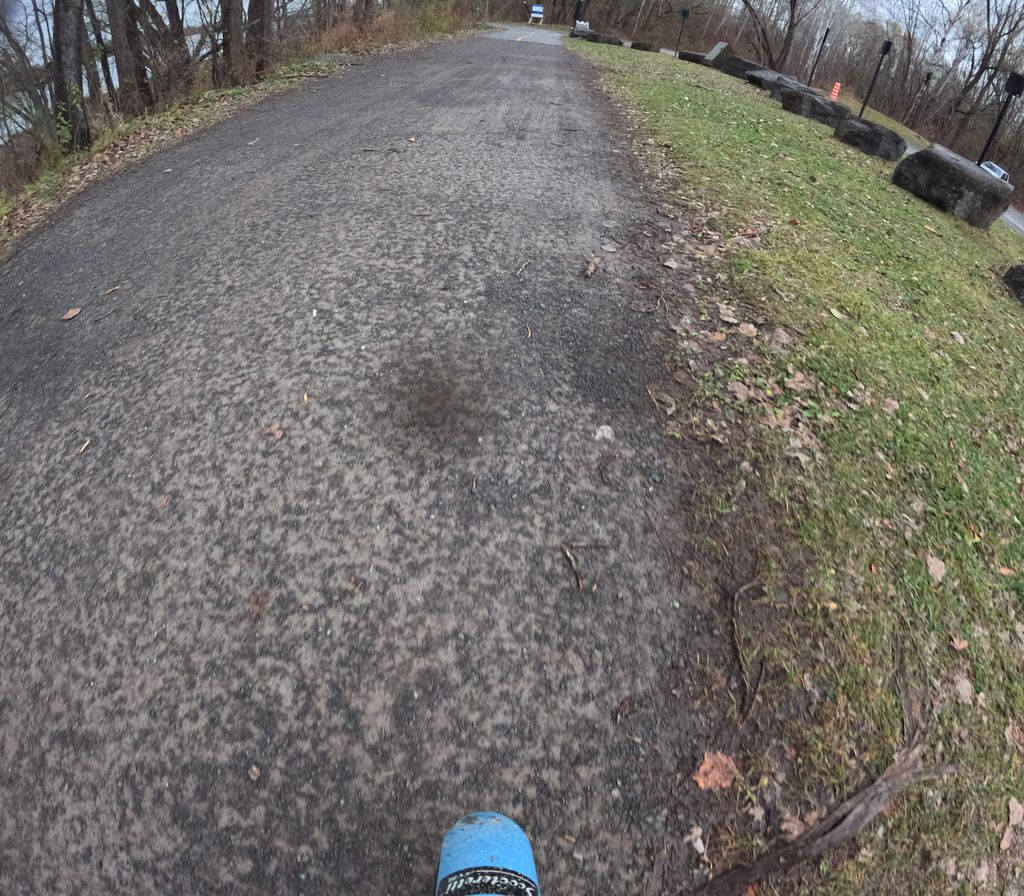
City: ottawa-gatineau